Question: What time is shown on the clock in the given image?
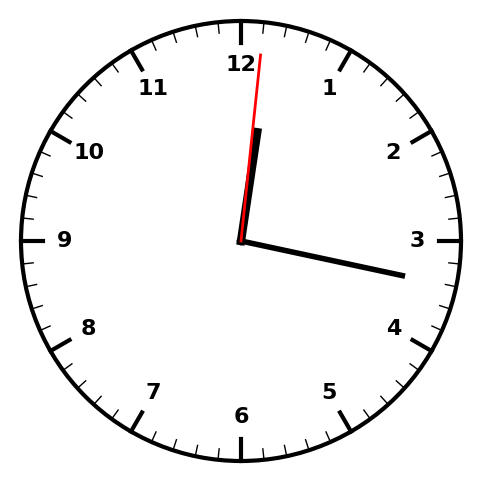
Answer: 12:17:01